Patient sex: M
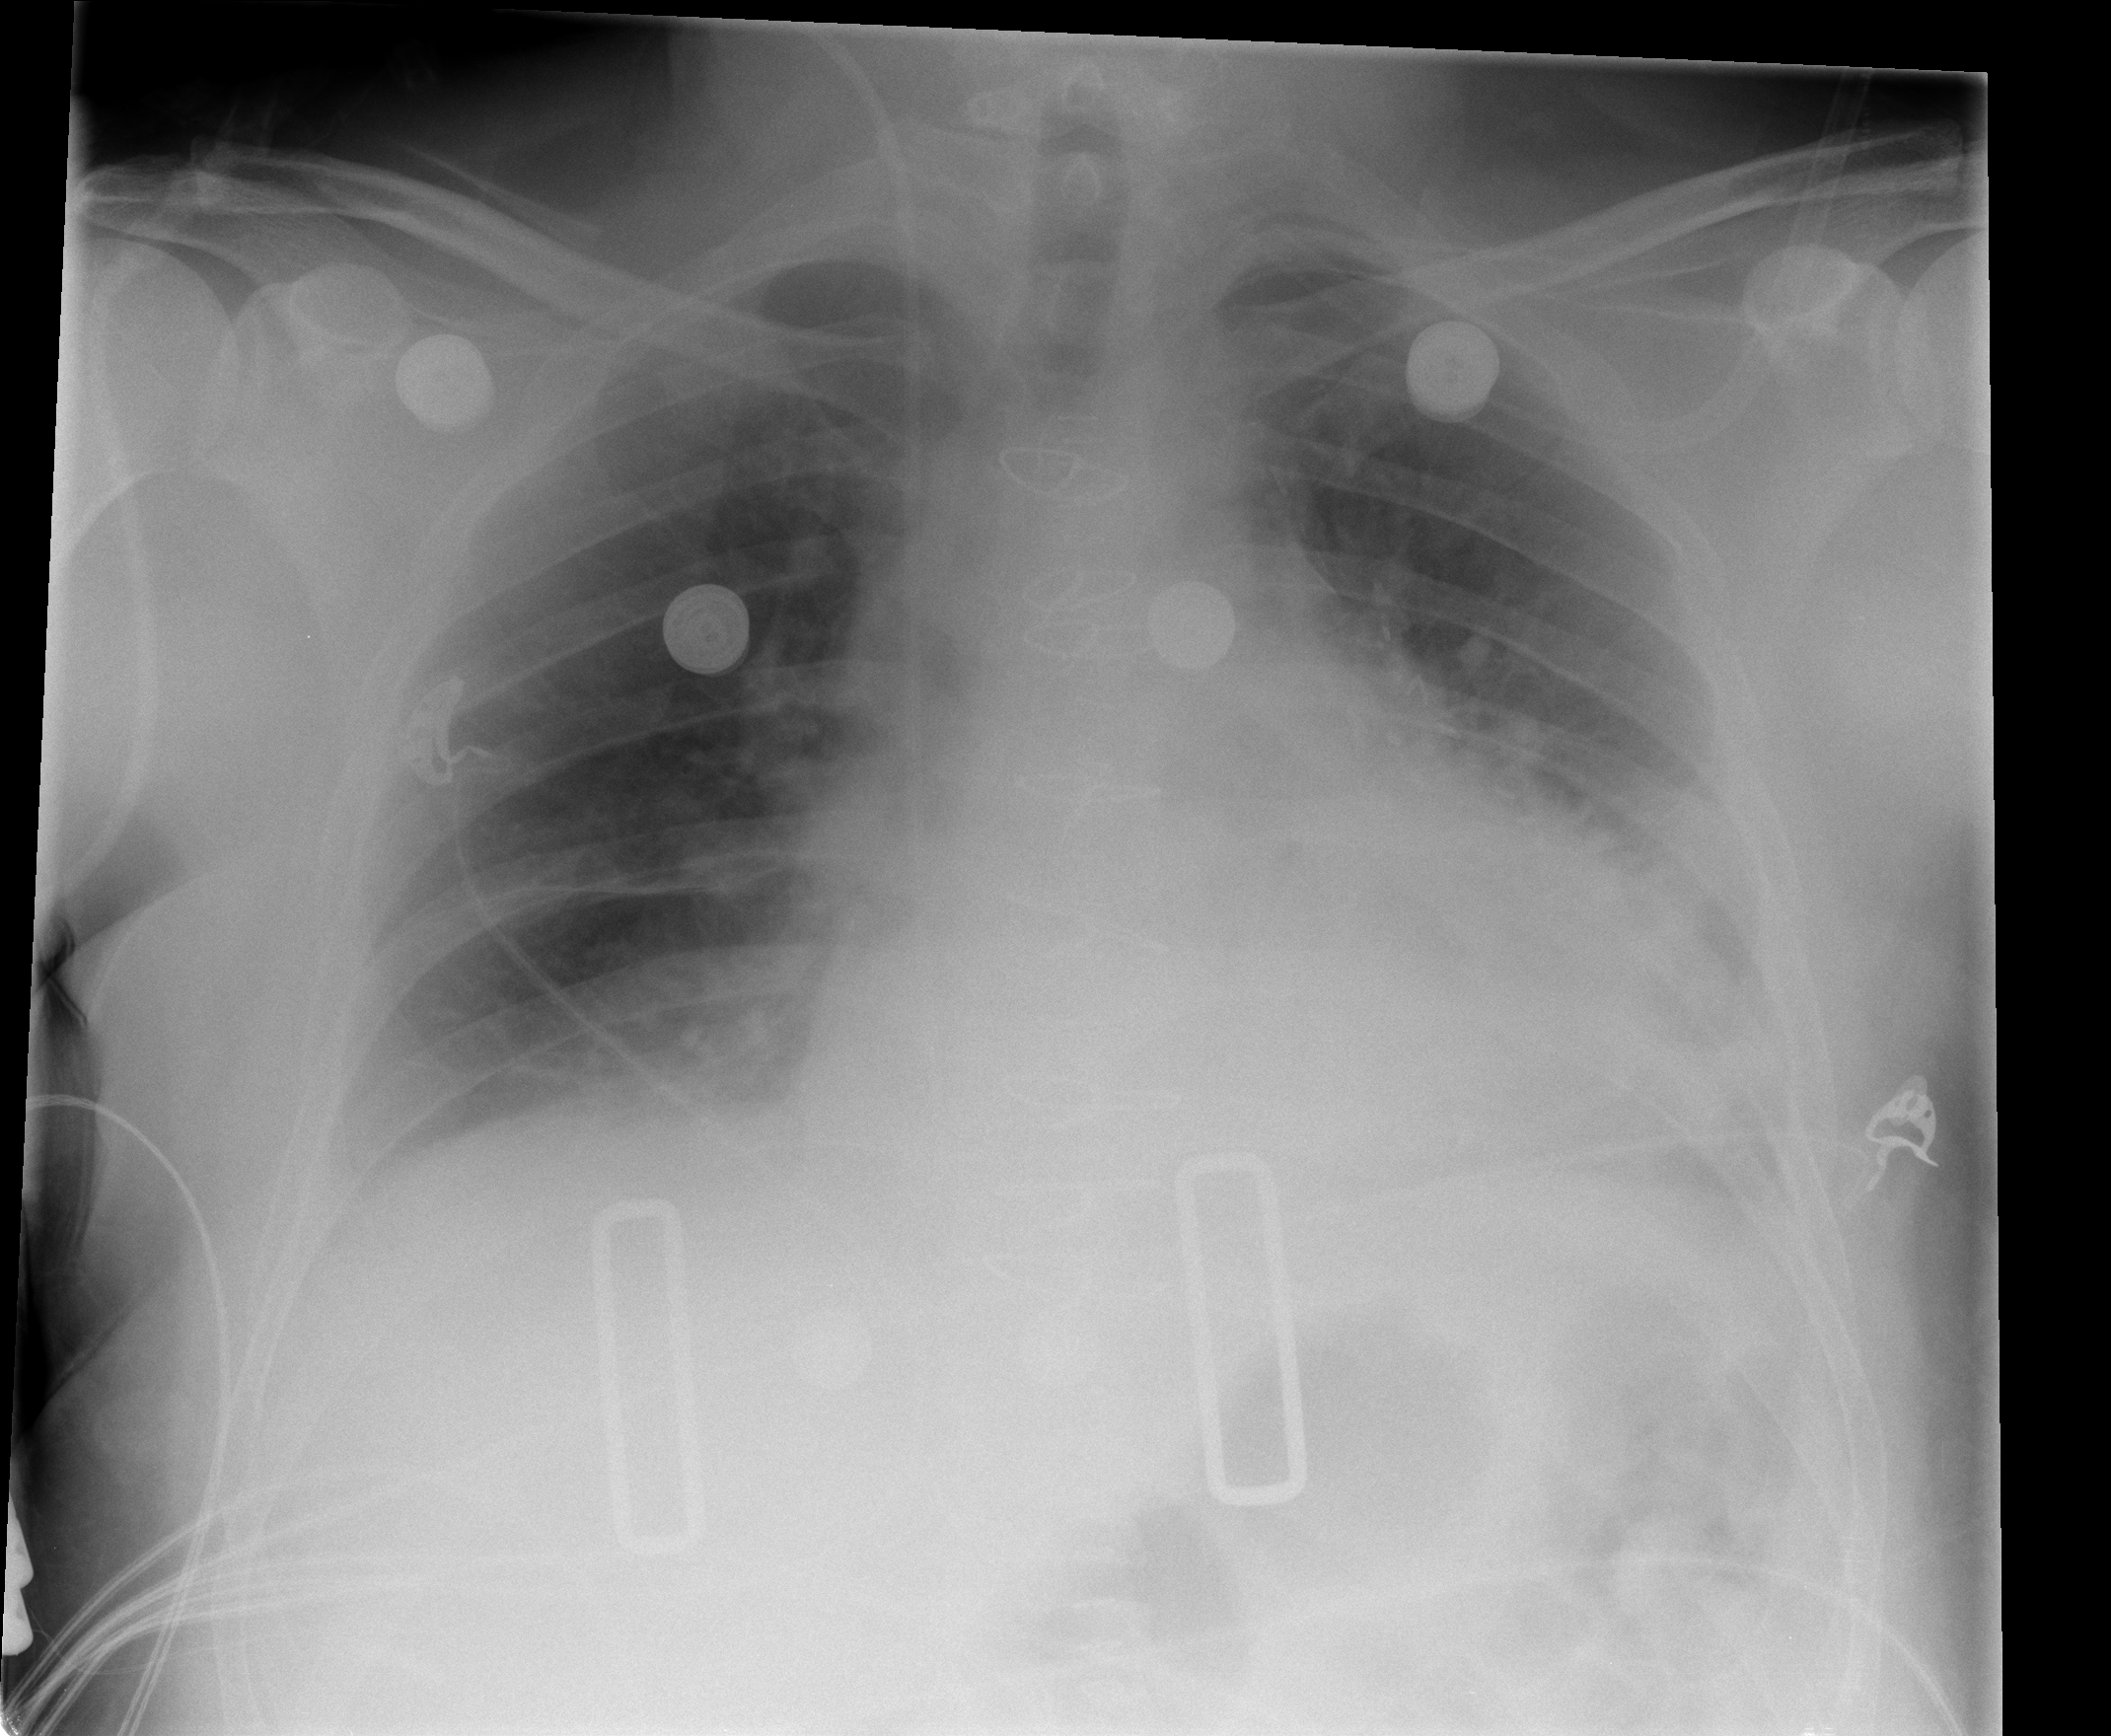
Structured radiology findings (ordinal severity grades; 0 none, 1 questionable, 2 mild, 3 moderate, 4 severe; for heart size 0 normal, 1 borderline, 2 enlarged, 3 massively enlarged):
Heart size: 2
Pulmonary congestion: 2
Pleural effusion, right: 1
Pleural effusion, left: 2
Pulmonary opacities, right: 0
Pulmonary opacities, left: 2
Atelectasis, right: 2
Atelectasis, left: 2